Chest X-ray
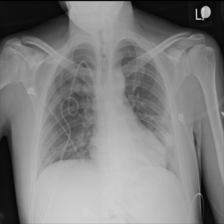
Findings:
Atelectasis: negative
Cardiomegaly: negative
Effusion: negative
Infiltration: negative
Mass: negative
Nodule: negative
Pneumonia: negative
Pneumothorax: negative
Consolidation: negative
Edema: negative
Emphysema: negative
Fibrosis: negative
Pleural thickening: negative
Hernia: negative